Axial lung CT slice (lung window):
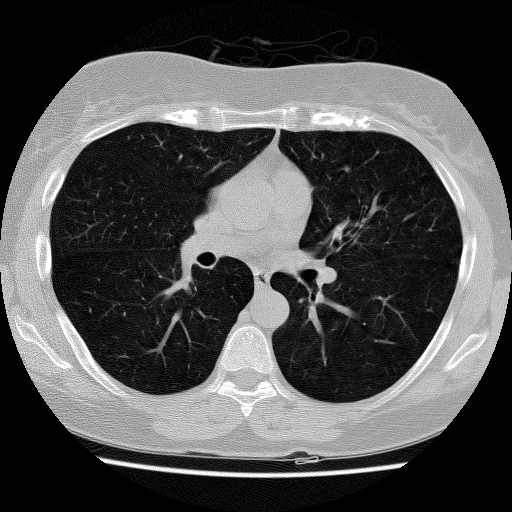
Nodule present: no